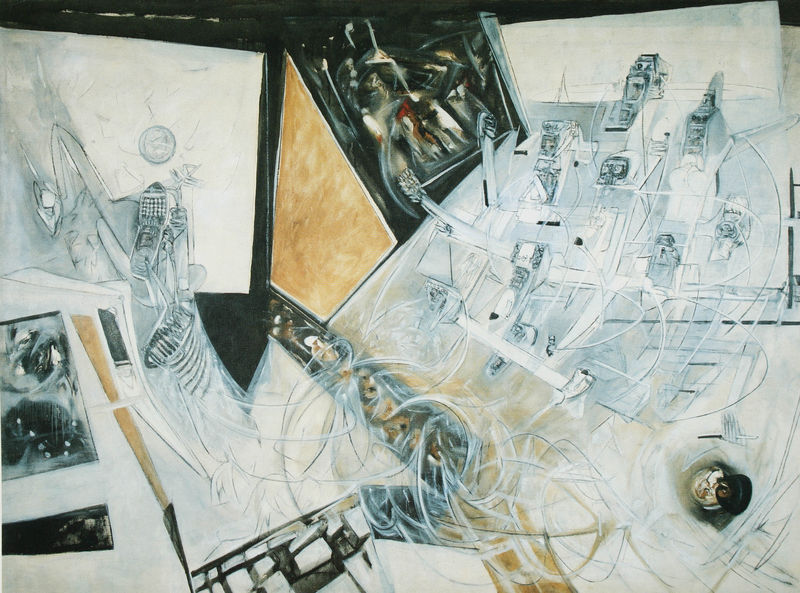
Titel: Contra vosotros asesinos de palomas, Gegen Euch Taubenmörder
Künstler: Roberto Matta
Standort: Marseille
Institution: Musée Cantini
Schlagwörter: blau, gemälde, kampf, kopf, weiß, gelb, menschen, bewegung, braun, bunt, grau, schwarz, skizze, zeichnung, haus, beige, malerei, arm, mensch, taube, bild, wind, sonne, auge, figur, chaos, farbig, bilder, moderne, abstrakt, modern, formen, grafik, linien, figuren, wild, transparent, collage, kante, futurismus, maschine, gemalt, linie, kabel, technik, draufsicht, wirbel, form, schwarz-weiss, durcheinander, gespenst, bleistift, kugel, neu, skelett, verschwommen, verwischt, telefon, schalter, quadrat, viereck, verwirrung, unordnung, schwaz, zeichnungen, unübersichtlich, computer, kantig, überschneidung, ordner, gewirr, um 2000, perspektiven, mixed media, verwirrend, zebra, sachen, matta, cockpit, handy, neuartig, roberto, roberto matta, roboter, taubenmörder